Aerial crown-view tile of a tropical tree (Barro Colorado Island, Panama), acquired 20241216:
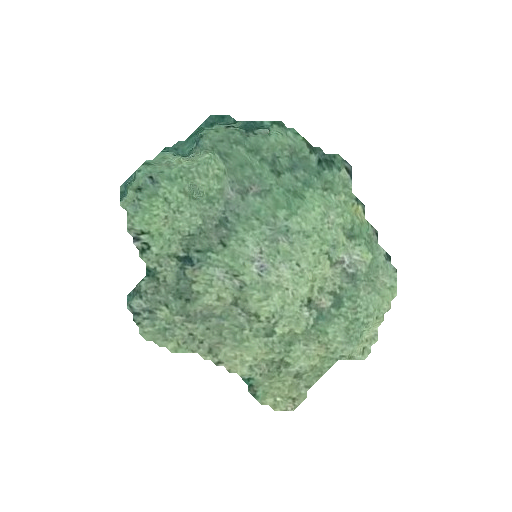
Species: Calophyllum longifolium
GBIF accepted scientific name: Calophyllum longifolium
Crown area: 80.568 m²